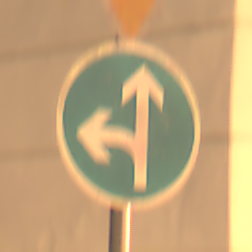
Verkehrszeichen: VorgeschriebeneFahrtrichtungGeradeausOderLinks
Zusatzzeichen oben: VorfahrtGewaehren
Umgebung: Outdoor, Urban
Tageszeit: Night
Wetter: Clear
Licht: Artificial
Jahreszeit: NotSpecified
Kontrast: HighContrast